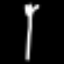
Label: fork